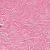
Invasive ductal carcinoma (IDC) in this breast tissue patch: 0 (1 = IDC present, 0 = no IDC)